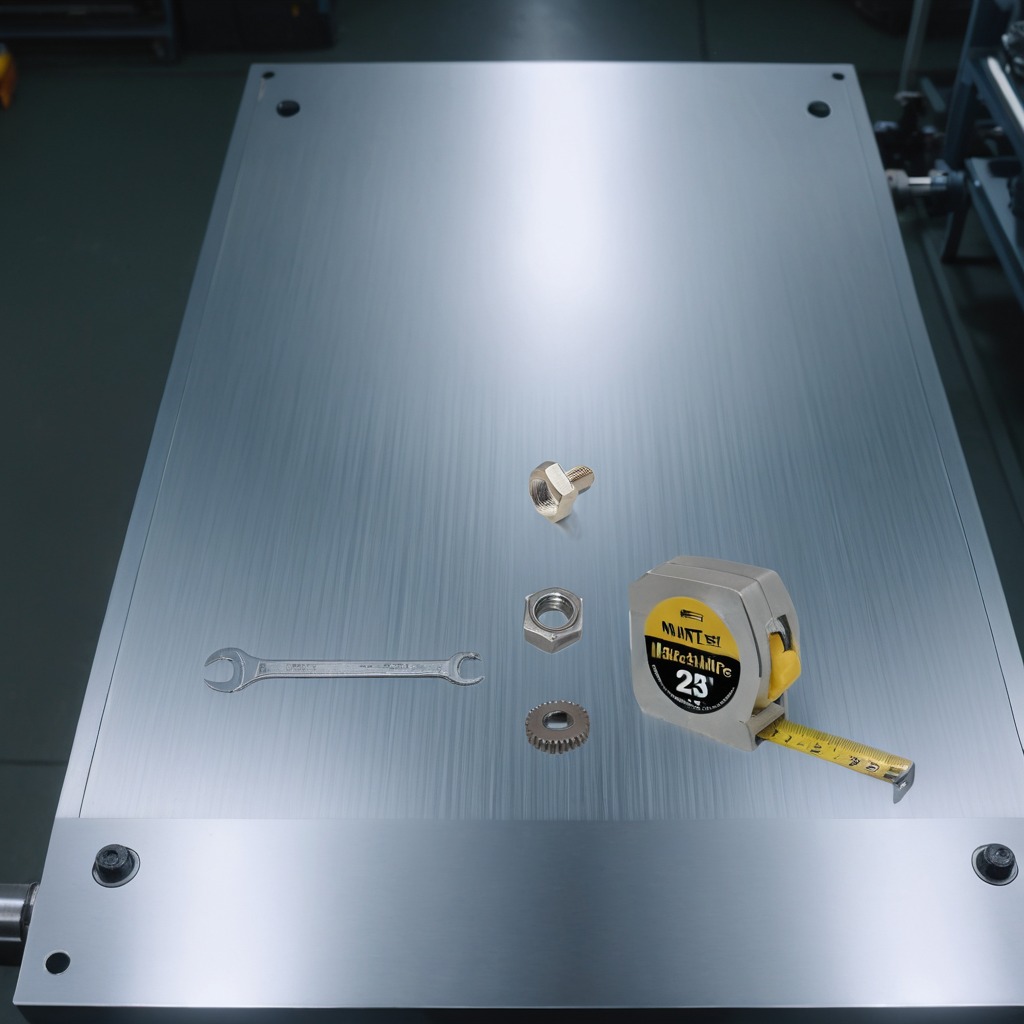
A steel gear with teeth, a measuring tape, a metal machine screw, a metal nut, and a wrench are lying on the metal table in the machine shop under fluorescent lights.